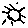
Label: sun